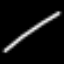
Label: line